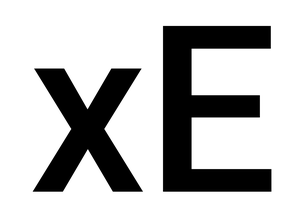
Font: Roboto_Medium